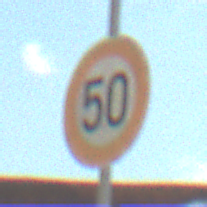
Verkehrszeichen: Geschwindigkeit50
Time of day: Midday
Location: Outdoor (Suburban)
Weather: PartlyCloudy
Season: NotSpecified
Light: Natural